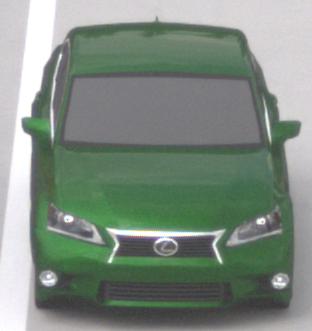
Make: Lexus
Model: GS 250
Detailed model: GS (L10)
Model produced from: 2012/06
Model produced until: 2013/12
Doors: 4
Color: green
Road condition: dry road
Daytime: morning or afternoon
Contrast: low contrast